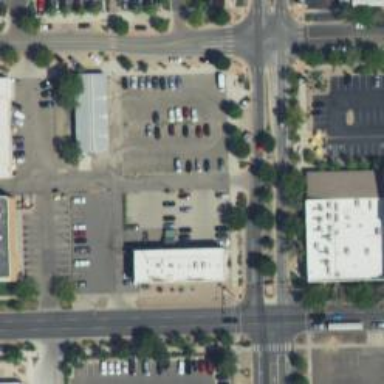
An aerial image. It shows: Parking space.